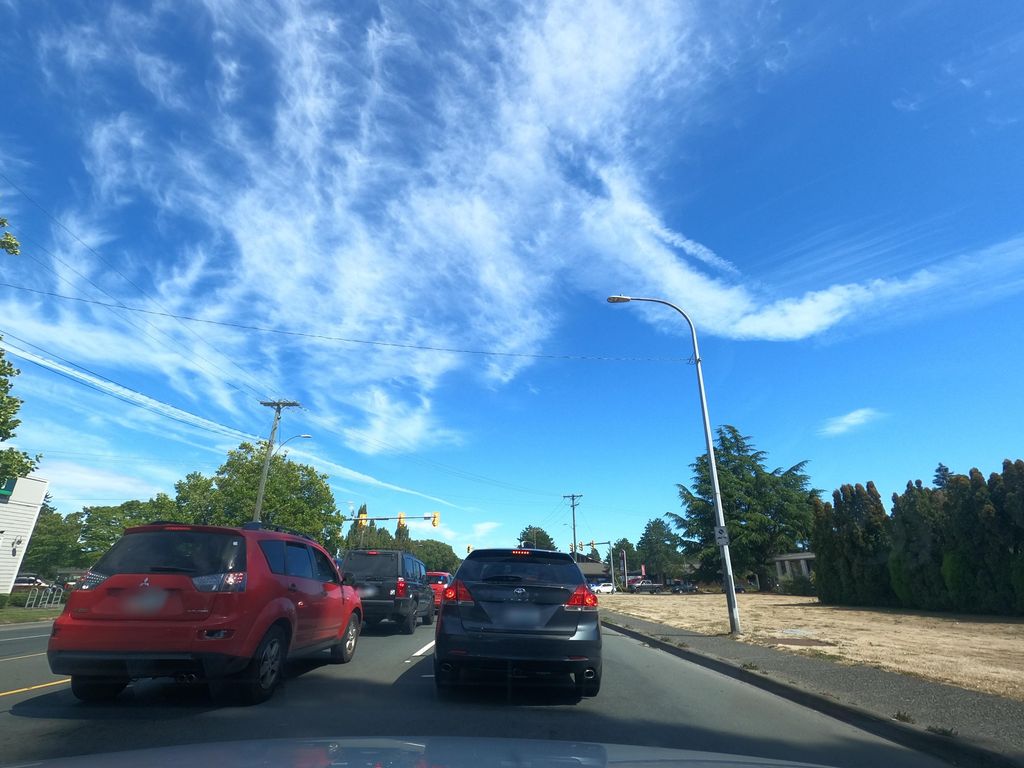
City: victoria